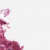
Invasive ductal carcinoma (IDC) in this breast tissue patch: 0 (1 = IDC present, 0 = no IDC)